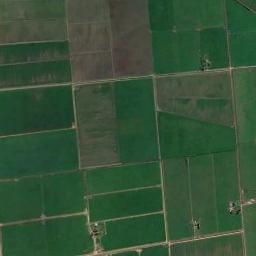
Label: rectangular_farmland